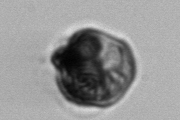
Label: Proterythropsis